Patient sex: M
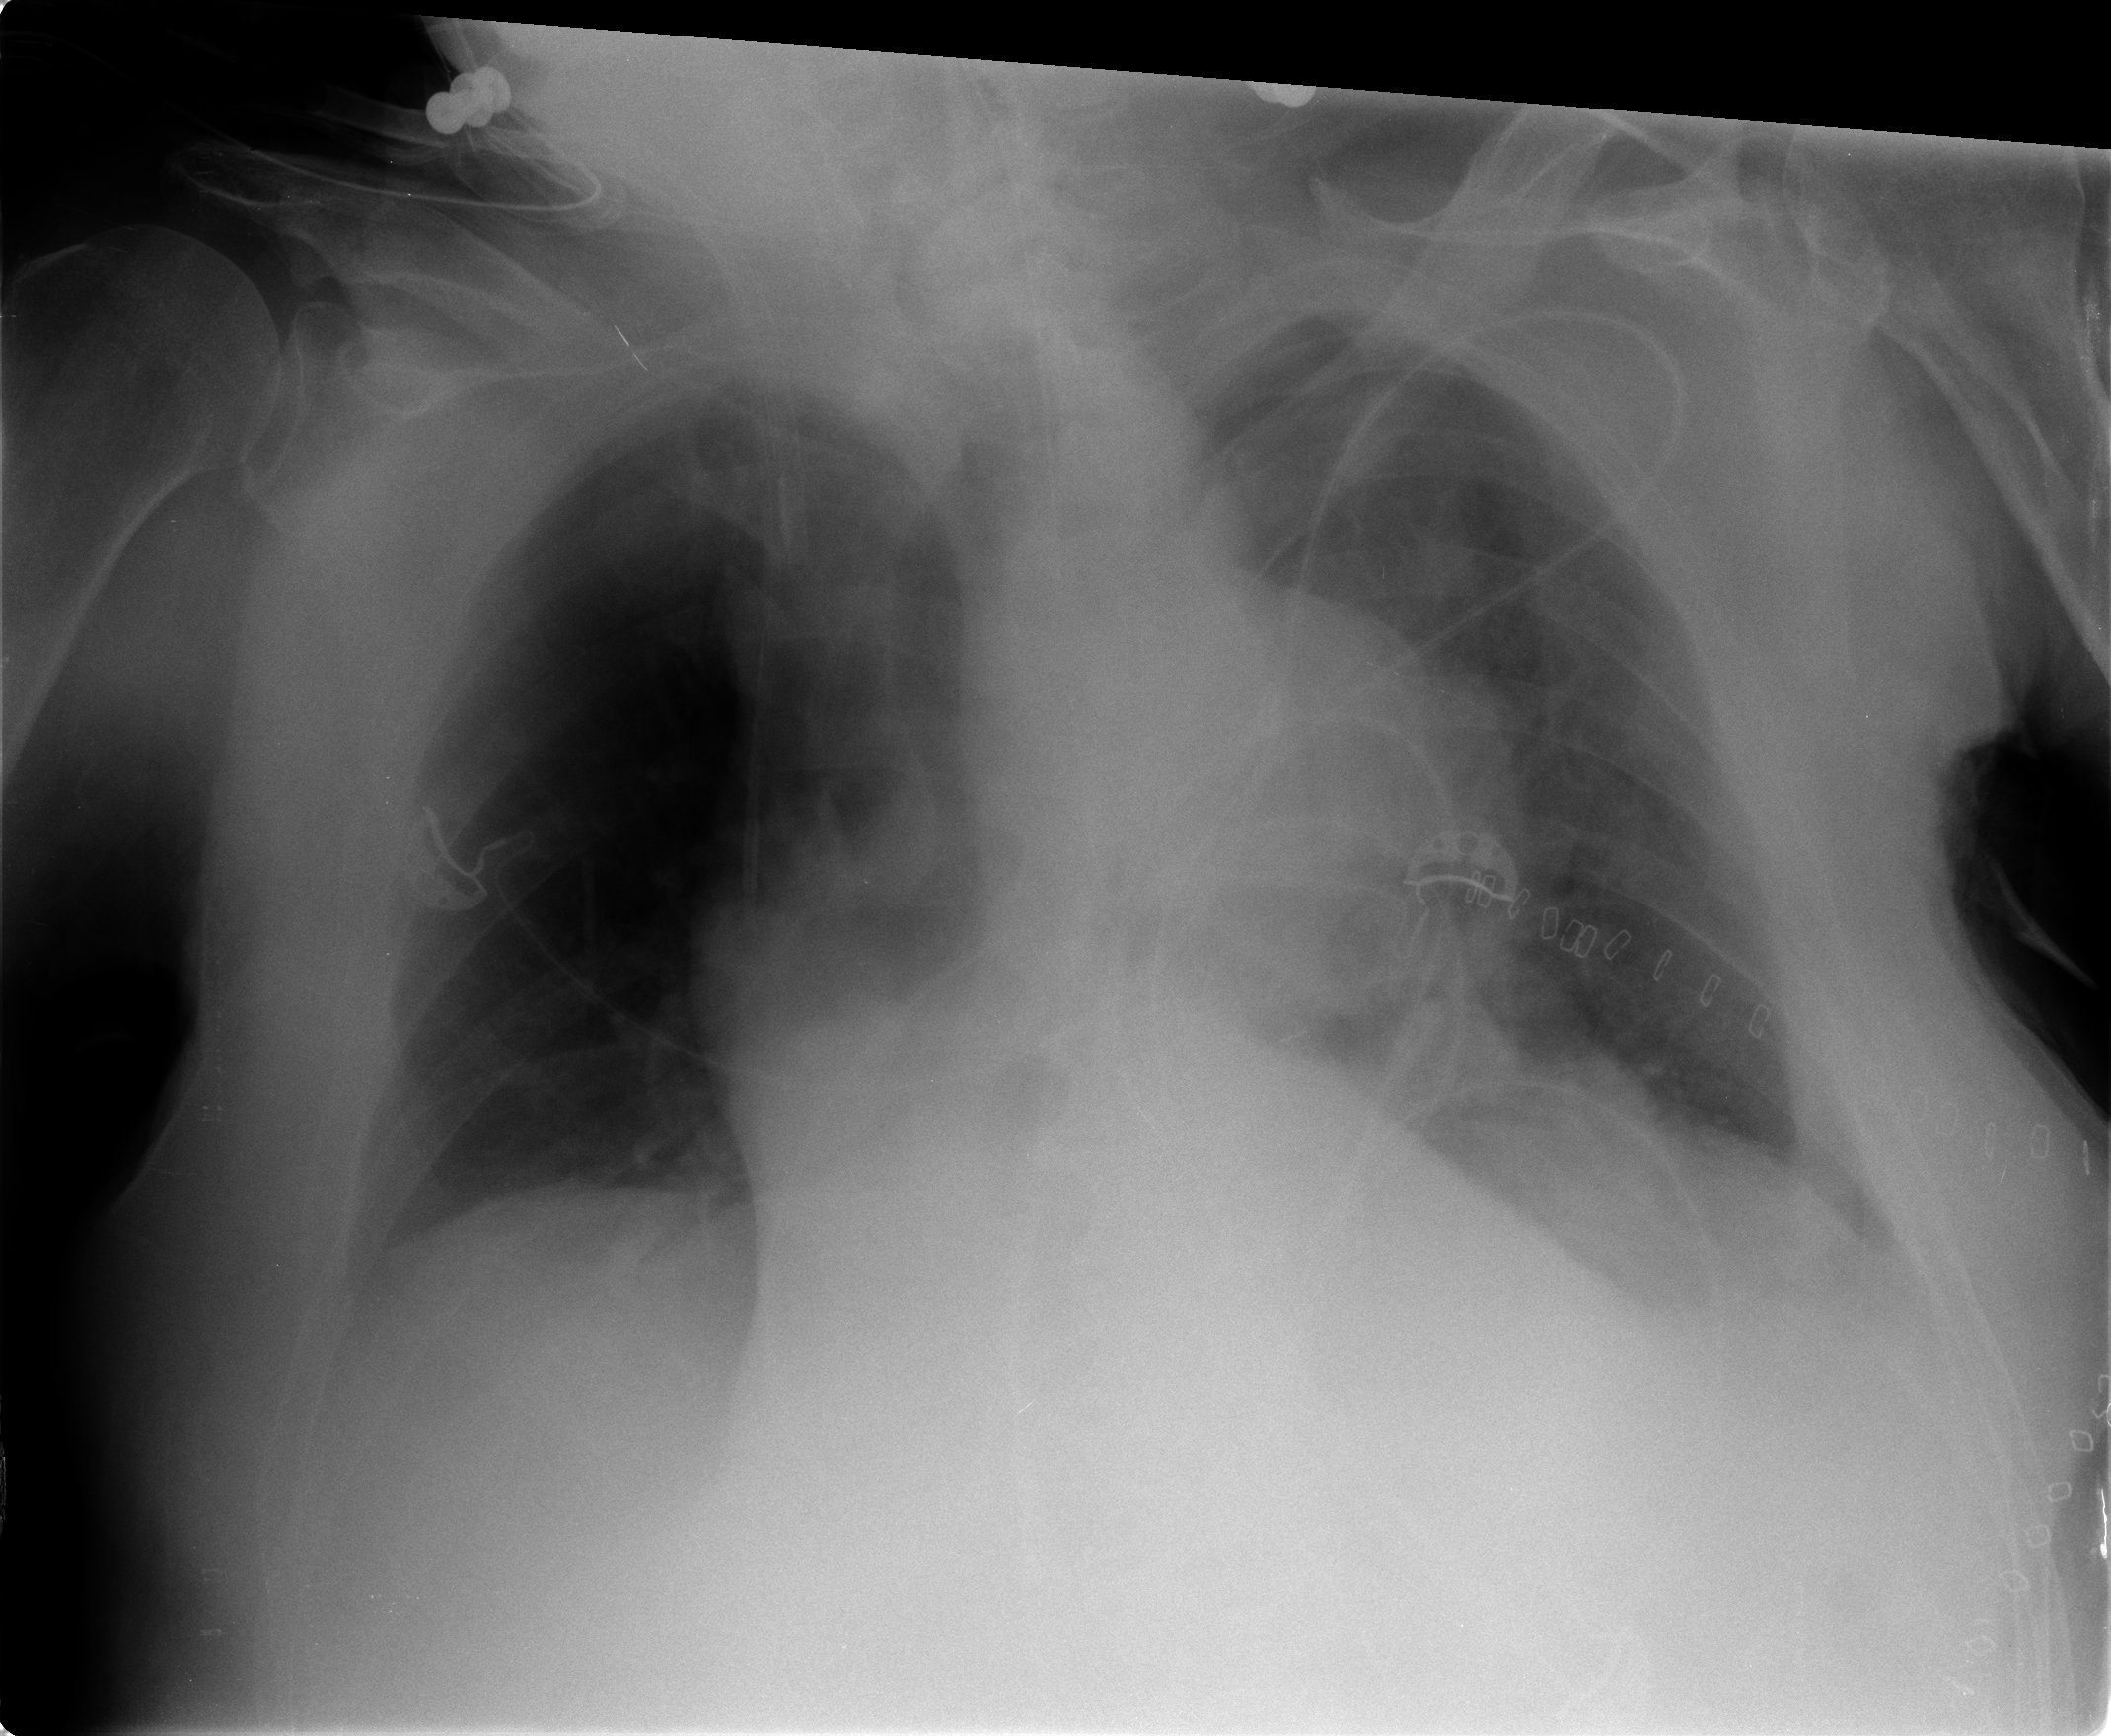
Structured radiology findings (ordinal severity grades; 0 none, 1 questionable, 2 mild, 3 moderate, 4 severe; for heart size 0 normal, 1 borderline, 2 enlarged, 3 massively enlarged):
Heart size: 2
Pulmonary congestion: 2
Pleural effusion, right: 0
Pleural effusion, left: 2
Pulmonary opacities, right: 0
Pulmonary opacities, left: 2
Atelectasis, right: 2
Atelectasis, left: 2